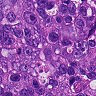
Metastatic tissue present: yes